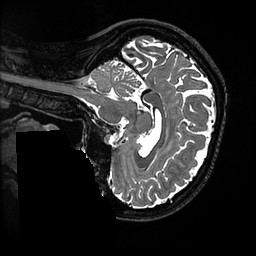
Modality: T2w
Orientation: sagittal
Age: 32
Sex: female
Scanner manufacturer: ge
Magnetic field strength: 3 T
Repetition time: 3.202 s
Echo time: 0.06596 s